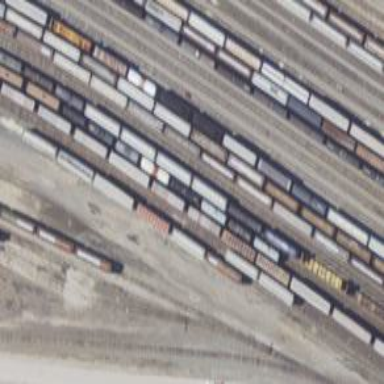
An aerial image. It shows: Railway yard used for servicing trains.